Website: crate-barrel
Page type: cart
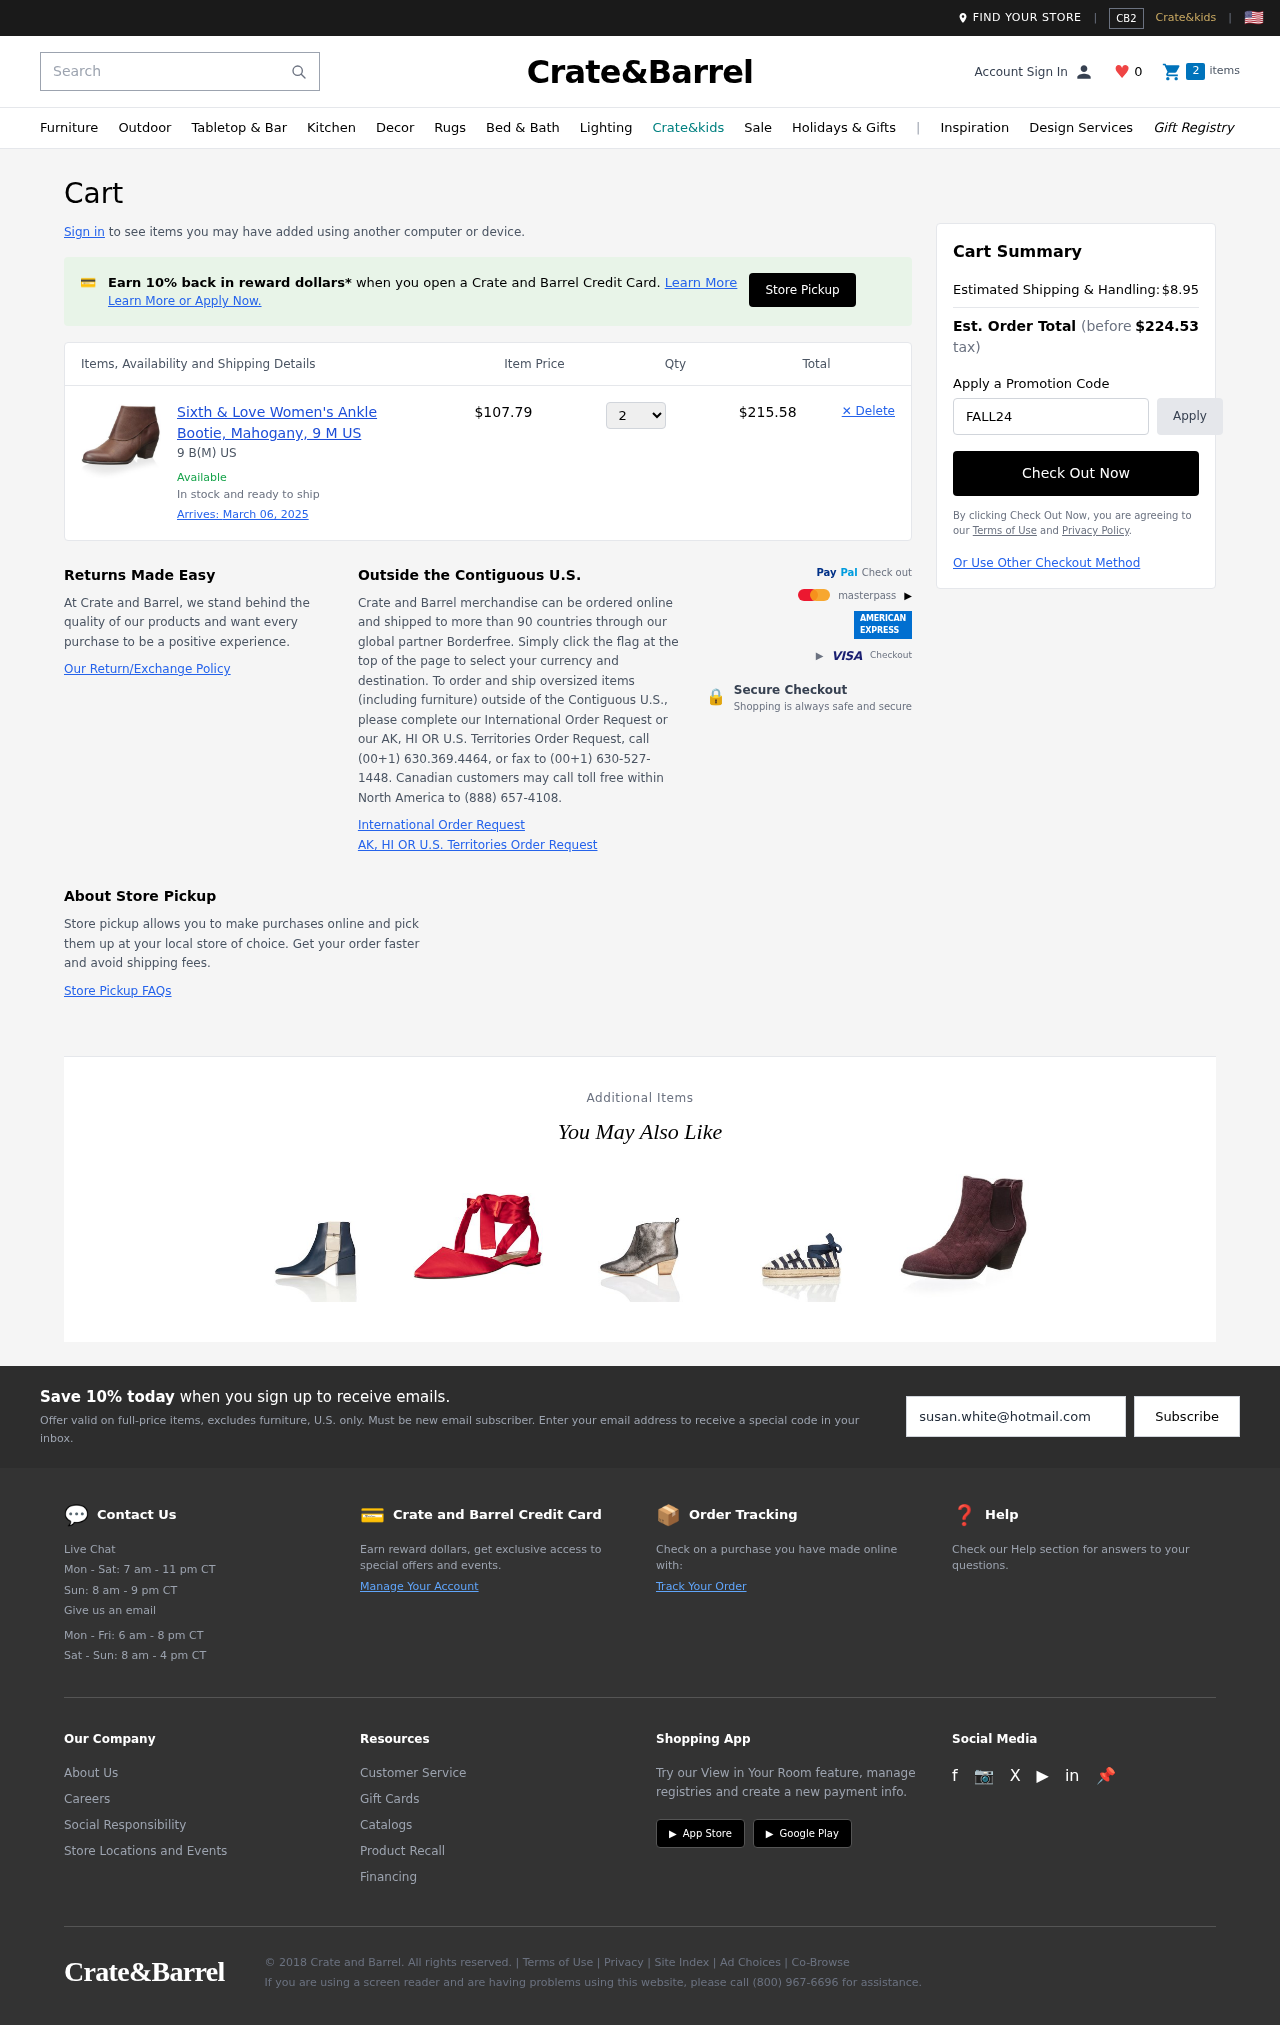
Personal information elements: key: PII_PROMO_CODE
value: FALL24
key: PII_EMAIL
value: susan.white@hotmail.com
Product elements: key: PRODUCT1_DESC
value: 9 B(M) US
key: PRODUCT1_NAME
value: Sixth & Love Women's Ankle Bootie, Mahogany, 9 M US
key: PRODUCT1_PRICE
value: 107.79
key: PRODUCT1_QUANTITY
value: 2
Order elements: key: ORDER_DELIVERY_DATE
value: March 06, 2025
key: ORDER_SUBTOTAL
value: $215.58
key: ORDER_SHIPPING_COST
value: $8.95
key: ORDER_TOTAL
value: $224.53